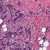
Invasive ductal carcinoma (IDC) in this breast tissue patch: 1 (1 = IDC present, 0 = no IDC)